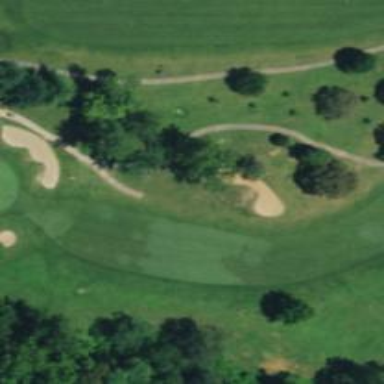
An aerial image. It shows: Golf fairway covered with lush grass.